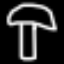
Label: mushroom